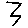
Label: zigzag